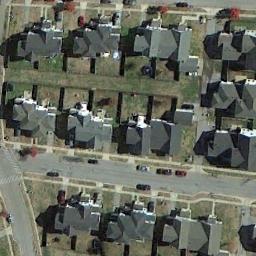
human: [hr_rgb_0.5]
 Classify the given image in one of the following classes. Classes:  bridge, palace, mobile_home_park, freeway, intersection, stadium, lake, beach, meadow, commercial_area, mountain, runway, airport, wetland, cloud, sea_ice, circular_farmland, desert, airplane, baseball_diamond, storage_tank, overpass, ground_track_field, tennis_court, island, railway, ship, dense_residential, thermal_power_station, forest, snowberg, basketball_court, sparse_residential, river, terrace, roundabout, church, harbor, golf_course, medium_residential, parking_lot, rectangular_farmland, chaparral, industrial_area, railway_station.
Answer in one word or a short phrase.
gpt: medium_residential